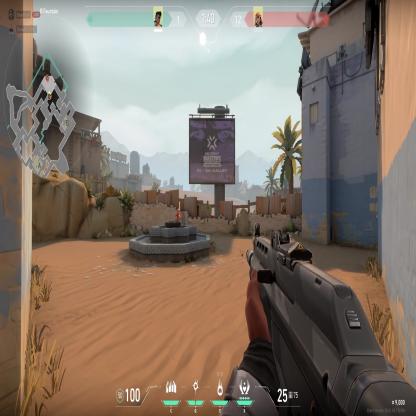
Label: enemy